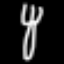
Label: fork